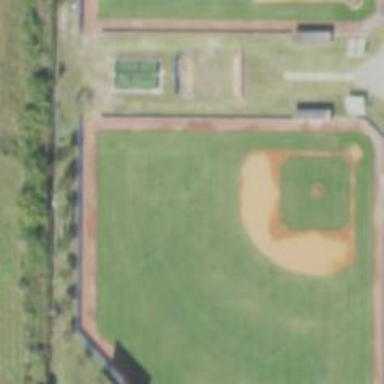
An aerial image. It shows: Baseball pitch for leisure and sports activities.